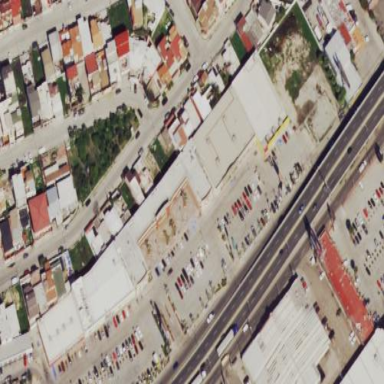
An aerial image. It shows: Retail area.